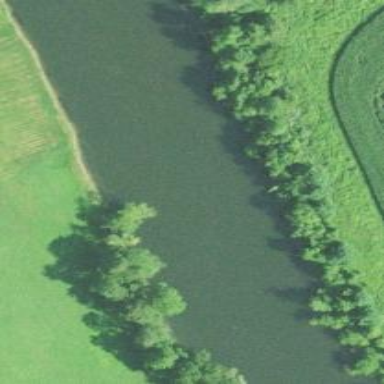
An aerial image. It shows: Beautiful river scene.